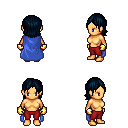
a pixel art fantasy rpg character, female body template, human, tanned skin, blue cape, red pants, raven long bangs hairstyle, gold gloves, four views (front, back, left, right), 2x2 character sprite sheet, small pixel art, hard edges, no anti-aliasing